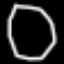
Label: octagon